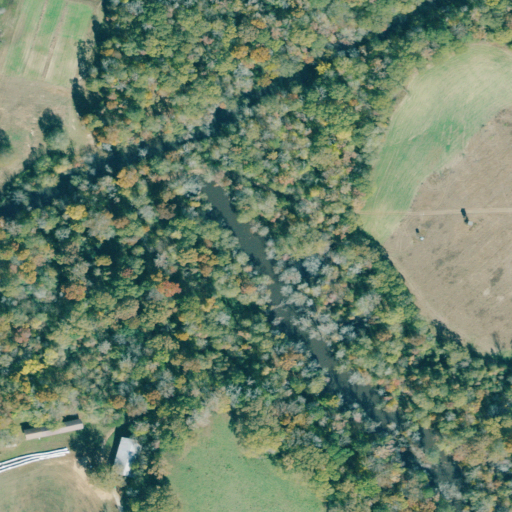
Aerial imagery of bar in Georgia named Hinton Shoals containing woody wetlands, pasture, deciduous forest, herbaceous wetlands, low intensity development, open development, and mixed forest